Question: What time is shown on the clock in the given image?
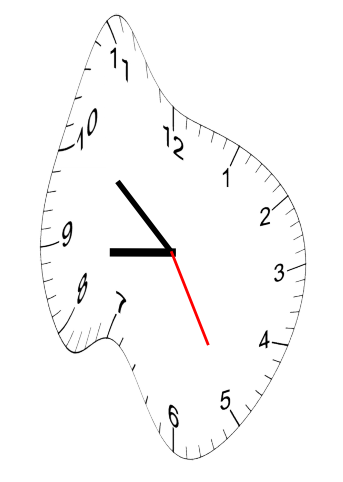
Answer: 08:51:25